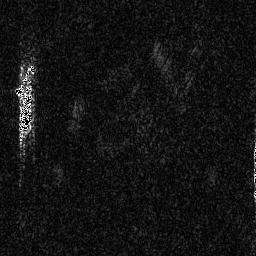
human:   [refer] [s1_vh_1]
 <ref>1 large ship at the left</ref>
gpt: <box>[[5, 24, 14, 54, 0]]</box>